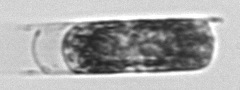
Label: Hemiaulus